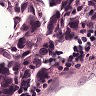
Metastatic tissue present: yes